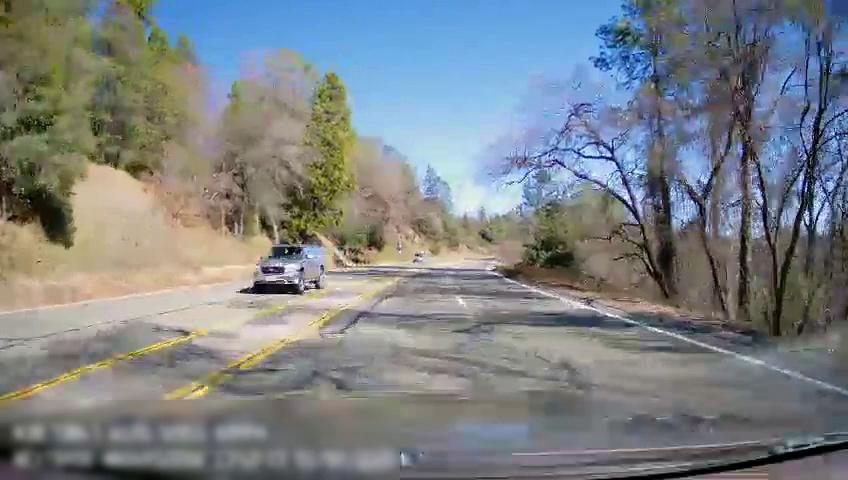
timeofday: Day
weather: Sunny
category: Drivable Space
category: Vehicles | SUV
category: Vehicles | SUV
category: Lanes | Opposite Lane
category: Lanes | Current Lane
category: Lanes | Alternate Lane
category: Lanes | Current Lane
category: Lanes | Alternate Lane
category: Lanes | Opposite Lane
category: Lanes | Opposite Lane